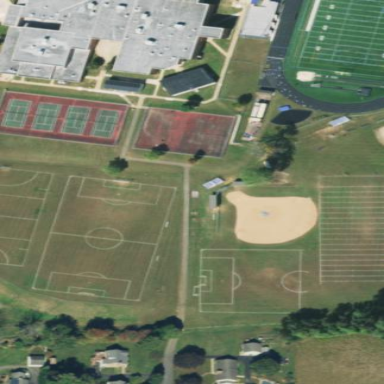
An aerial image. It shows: Pitch designated for soccer and lacrosse.